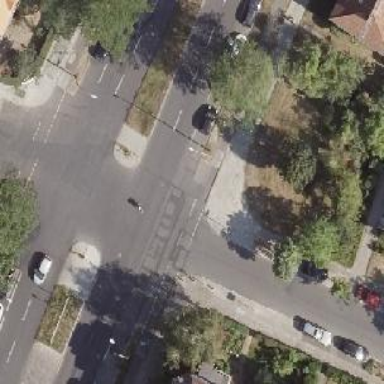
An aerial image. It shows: Asphalt footway with crossing that includes island.